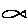
Label: fish